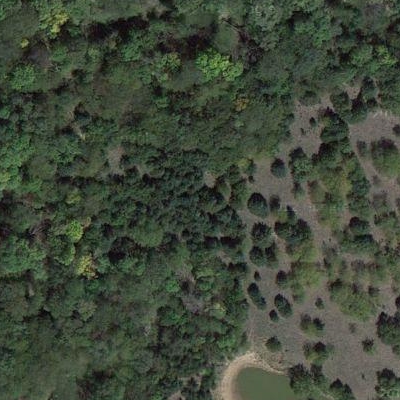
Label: eForest